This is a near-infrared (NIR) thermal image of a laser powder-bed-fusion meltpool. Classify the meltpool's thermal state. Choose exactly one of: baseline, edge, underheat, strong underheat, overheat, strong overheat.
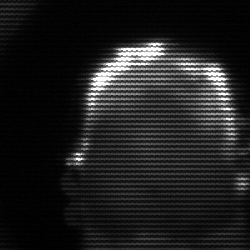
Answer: baseline